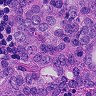
Metastatic tissue present: yes